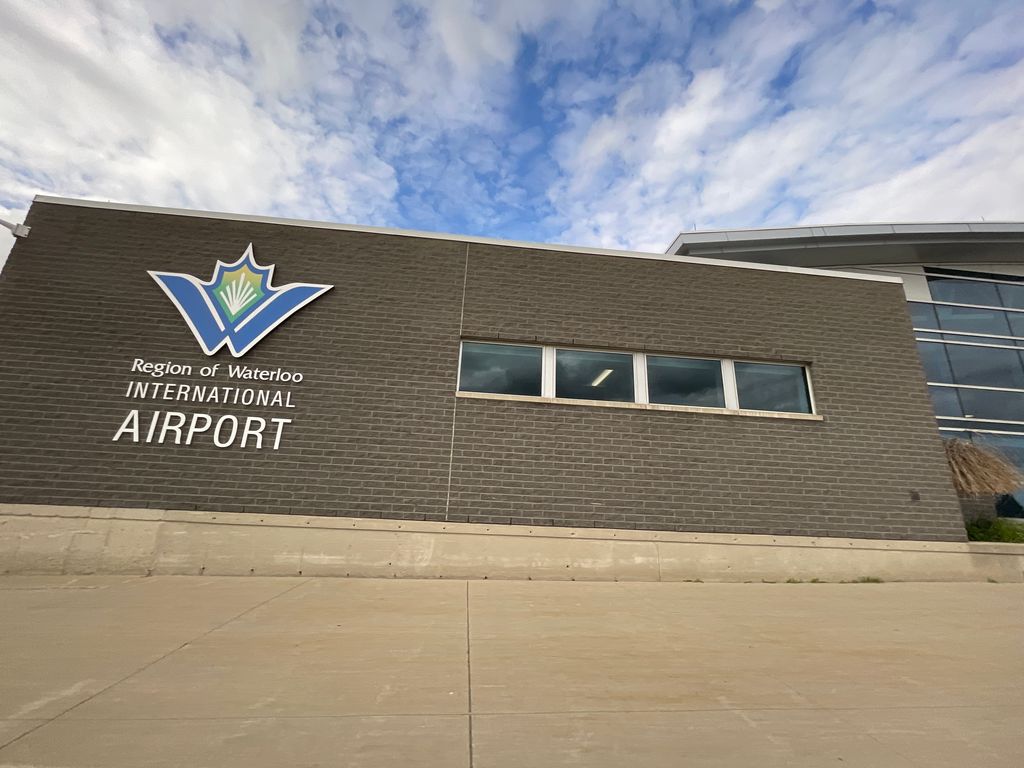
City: kitchener-waterloo